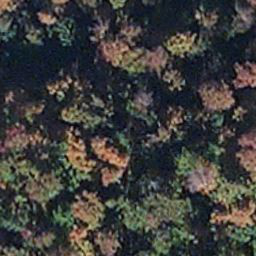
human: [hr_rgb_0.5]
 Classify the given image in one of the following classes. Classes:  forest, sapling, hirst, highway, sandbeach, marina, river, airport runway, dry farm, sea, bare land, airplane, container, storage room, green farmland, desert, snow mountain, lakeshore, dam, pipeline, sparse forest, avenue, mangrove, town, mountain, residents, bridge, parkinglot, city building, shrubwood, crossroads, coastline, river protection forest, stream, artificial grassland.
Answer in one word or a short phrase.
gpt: mangrove